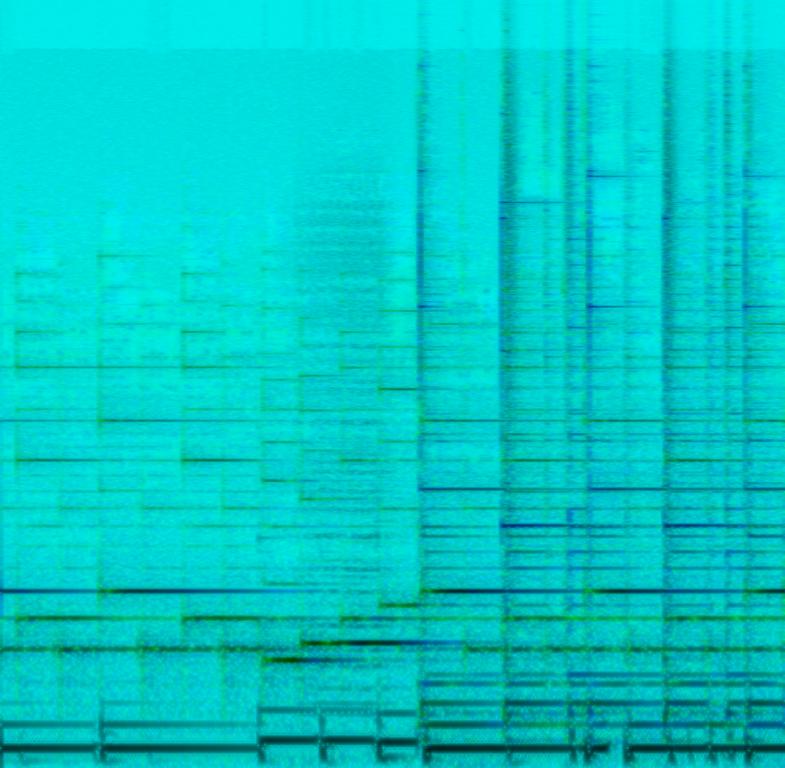
Melancholic Instrumental music with wide panned acoustic guitars strumming, glockenspiel or bells following the chord progression, and a syncopated electric bass guitar over a slow rock beat that fades into simple steady solo piano.